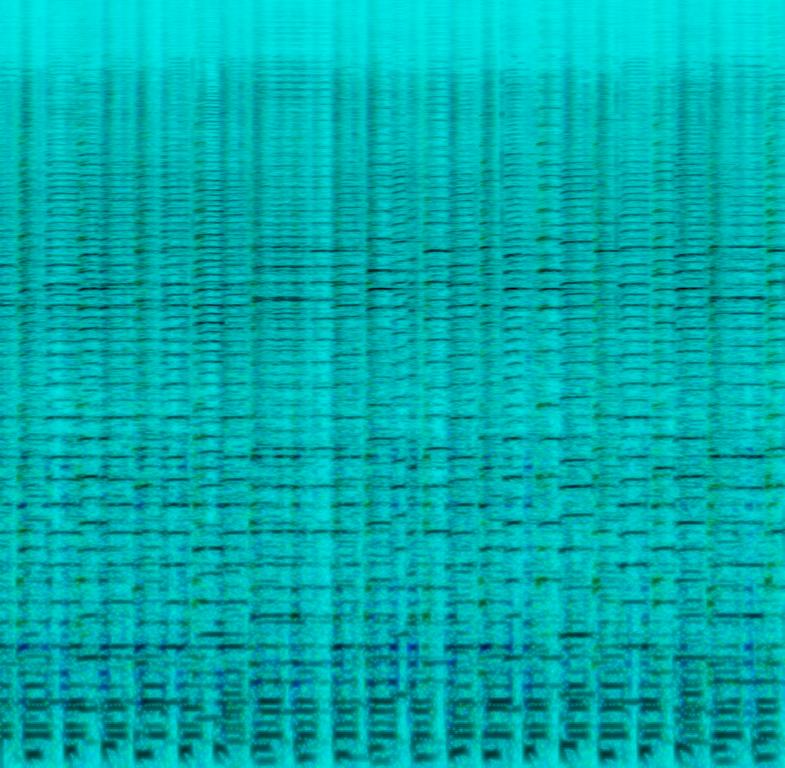
The song is an instrumental. The song is medium tempo with two accordion players playing on harmony and no other instrumentation. The music is romantic and passionate. The song has gypsy music roots.